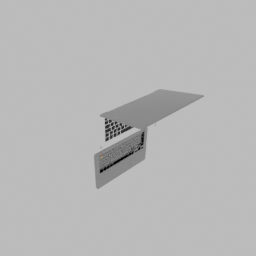
Label: electronics